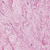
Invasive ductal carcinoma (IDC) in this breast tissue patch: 0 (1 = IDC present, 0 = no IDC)